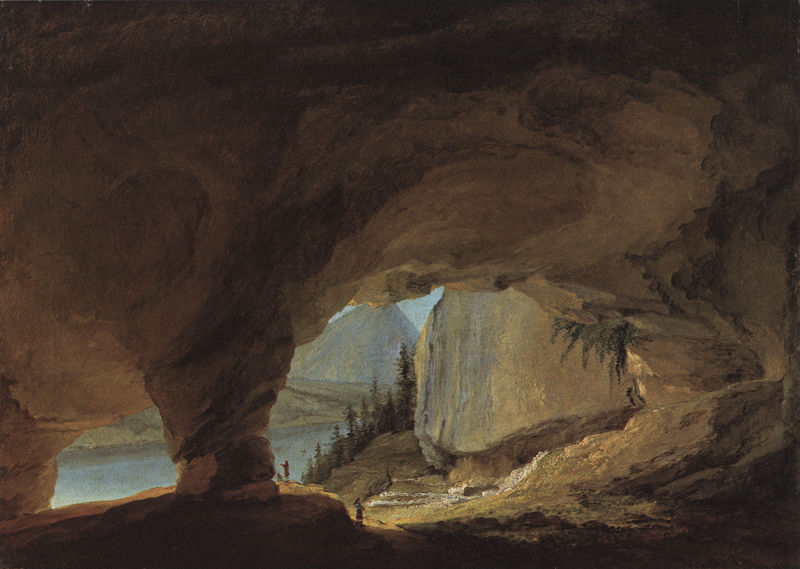
Titel: Das Innere der Beatushöhle mit Ausblick auf den Thunersee
Künstler: Caspar Wolf
Standort: Basel
Institution: Kunstmuseum
Schlagwörter: baum, berg, blau, dunkel, felsen, gemälde, himmel, mann, meer, schatten, wasser, weiß, bäume, fluss, grün, landschaft, menschen, see, teich, ufer, braun, frau, grau, hell, licht, männer, pfeiler, schwarz, skizze, säule, ölbild, ausblick, blick, gras, hund, rot, weg, wiese, wolke, beige, malerei, wand, mensch, stein, steine, bild, öl, bach, ferne, flusslauf, gräser, horizont, natur, gewässer, boden, dunkelheit, figur, decke, personen, pflanze, pflanzen, höhle, tal, wald, wasserfall, weiher, hellblau, rückenansicht, wellen, düster, bogen, fischer, berge, berghang, fels, felswand, gebirge, alm, geröll, spalten, arbeiter, figuren, friedrich, romantik, tannen, vorsprung, kühle, hell dunkel, ruine, durchblick, wandern, alpen, erdfarben, wälder, groß, nadelbaum, arkaden, romantisch, schaurig, wanderer, grotte, ölskizze, nadelbäume, bachlauf, fichten, tannenbaum, tannenbäume, ausgang, spaziergänger, caspar david friedrich, stumpf, bergsee, canyon, schutz, begirge, hohl, bewuchs, riesig, fokus, spalte, größe, capri, blechen, fel, scheiße, tropfsteinhöhle, naturdarstellung, carus, empfindsamkeit, htaussic, höhlenbewohner, schauerromantik, standardland, ausblick auf fluss, menschen an höhle, sonne außerhalb, häle, felsdecke